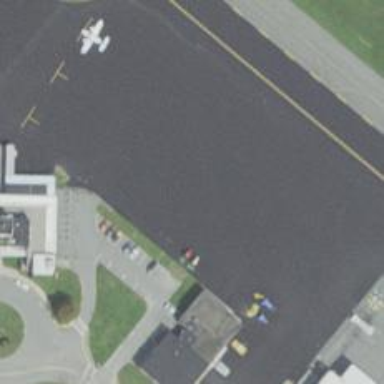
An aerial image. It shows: View of taxiway at the airport.